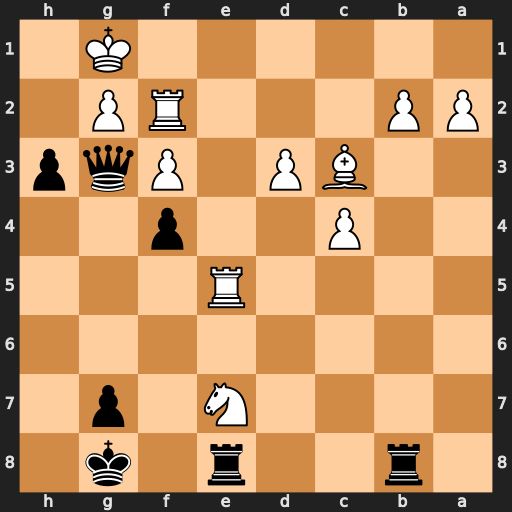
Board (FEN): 1r2r1k1/4N1p1/8/4R3/2P2p2/2BP1Pqp/PP3RP1/6K1
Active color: b
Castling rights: -
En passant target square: -
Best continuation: Rxe7 Rxe7 h2+ Kh1 Qxf2 Rxg7+ Kf8